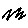
Label: zigzag